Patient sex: M
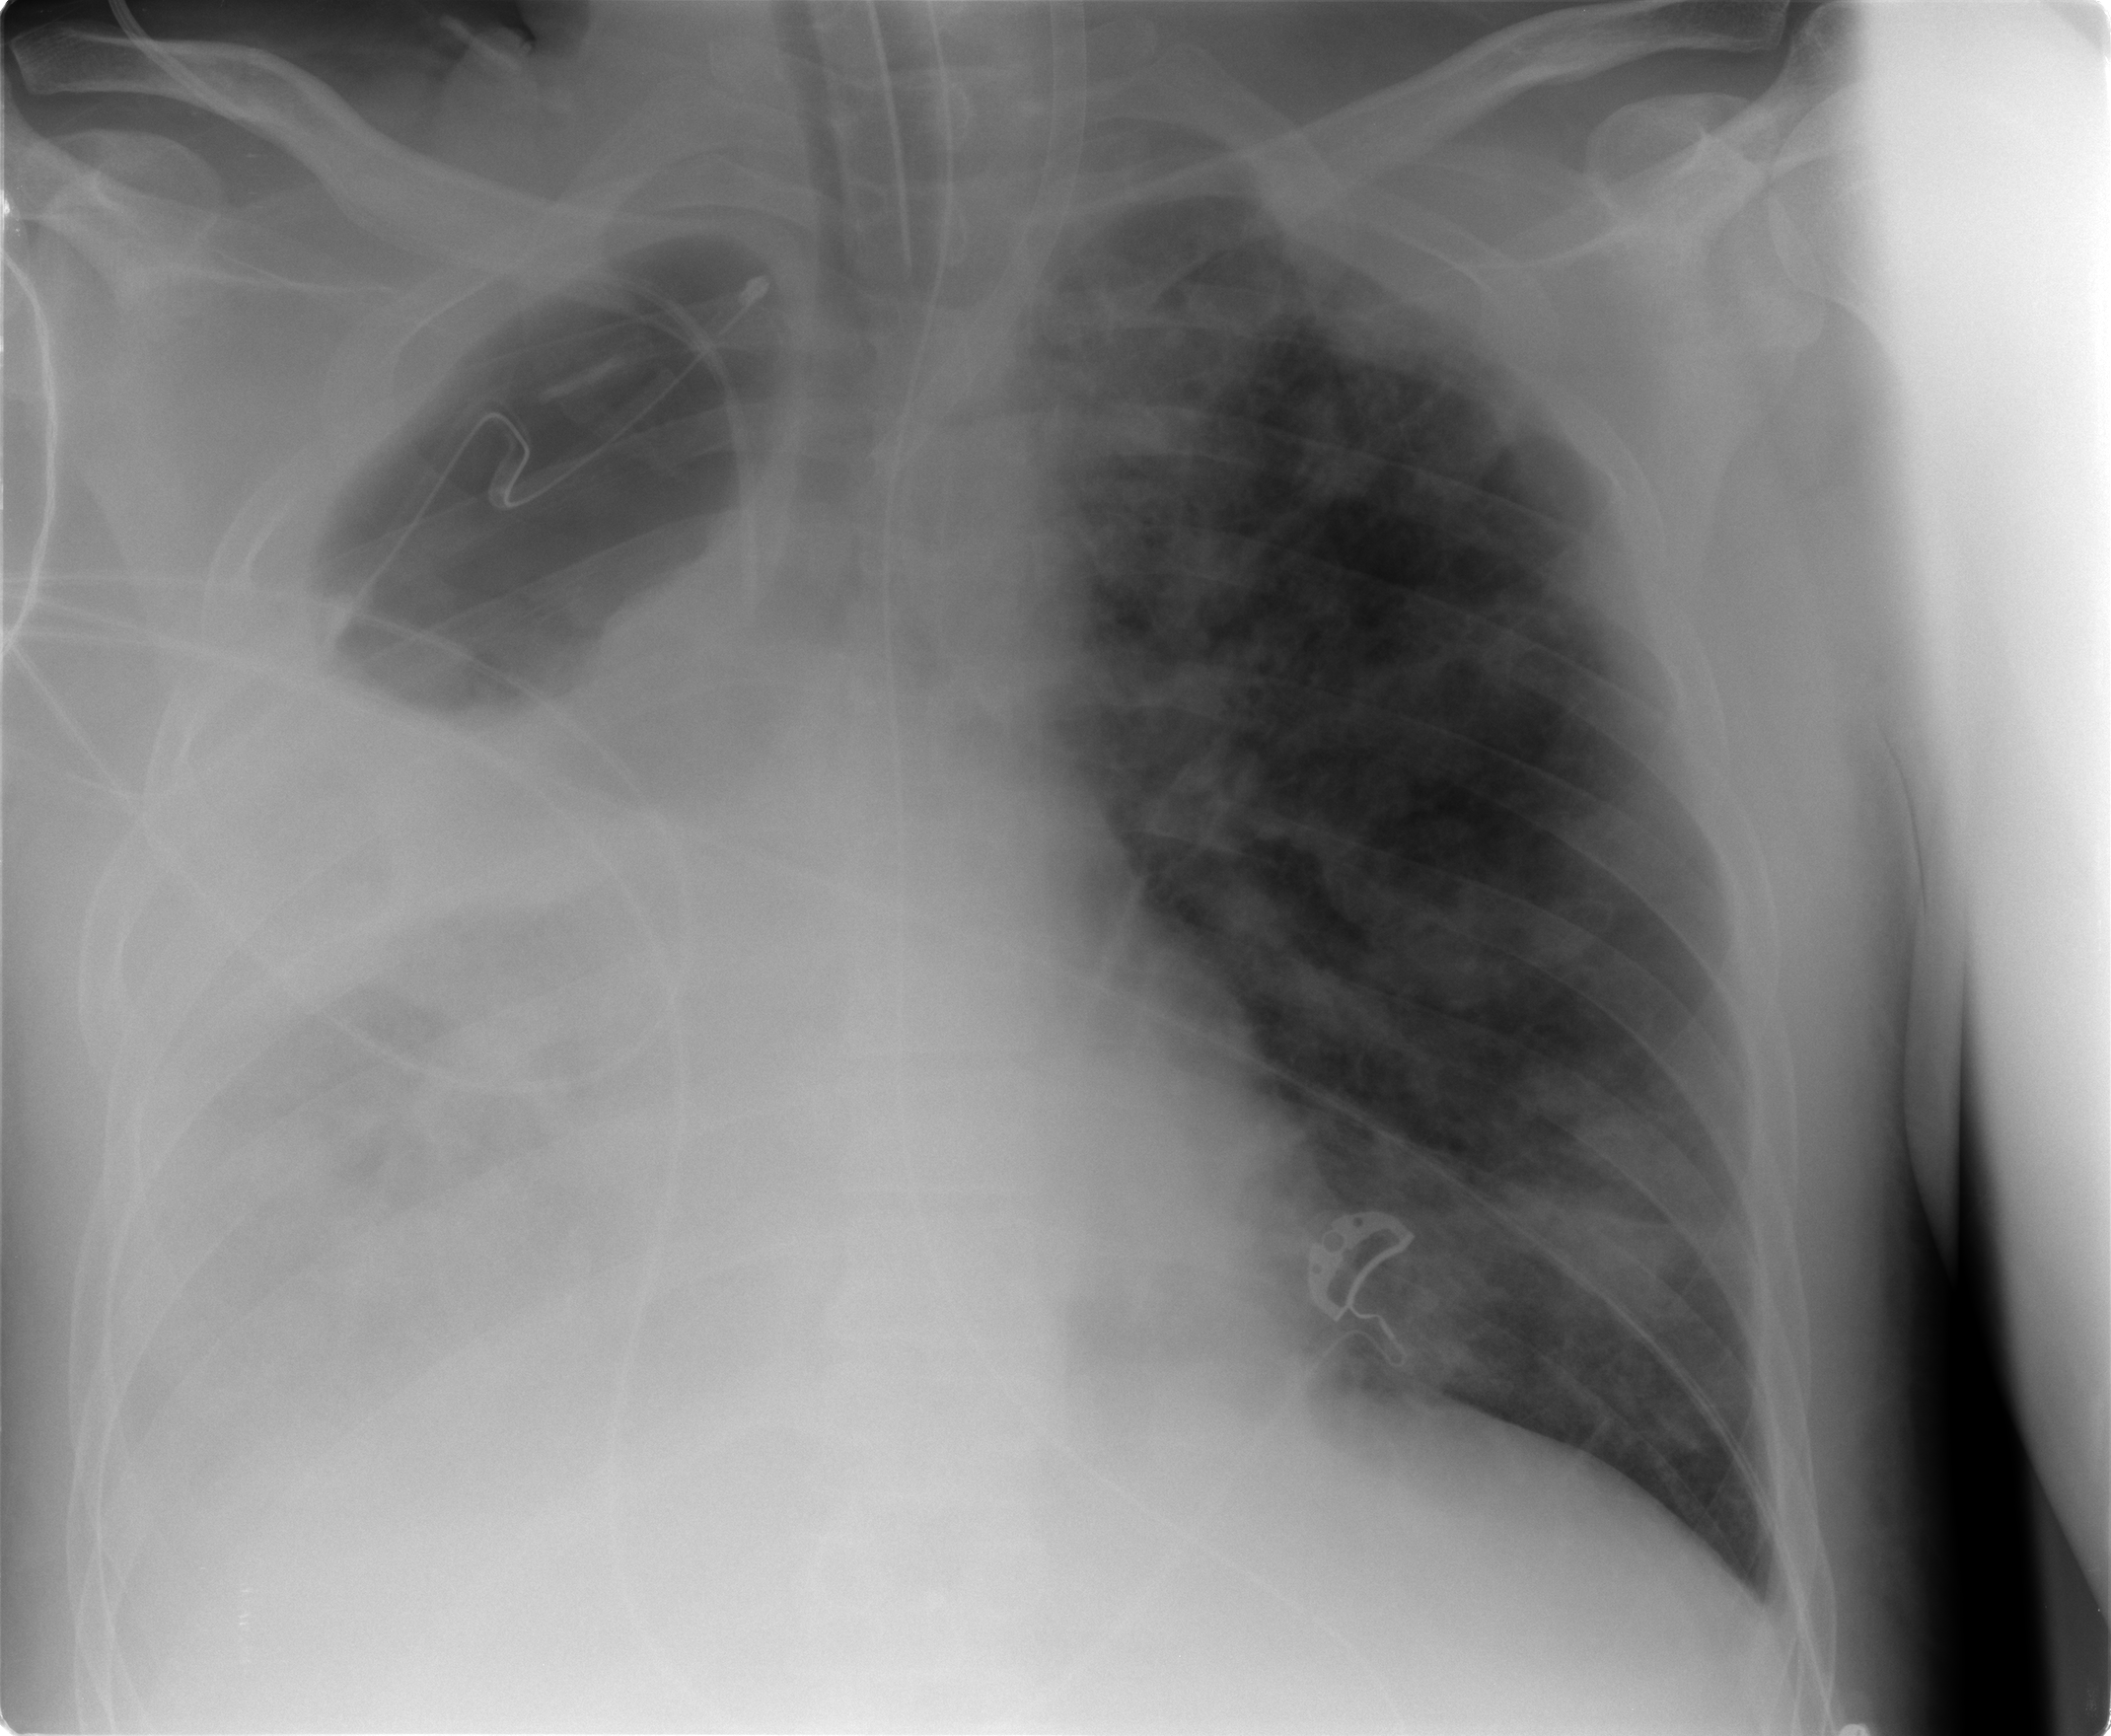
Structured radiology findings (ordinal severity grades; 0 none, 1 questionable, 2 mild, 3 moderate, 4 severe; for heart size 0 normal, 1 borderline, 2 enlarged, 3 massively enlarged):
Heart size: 0
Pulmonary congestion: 2
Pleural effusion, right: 4
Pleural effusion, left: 0
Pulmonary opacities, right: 0
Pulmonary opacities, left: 3
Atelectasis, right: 4
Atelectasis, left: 2